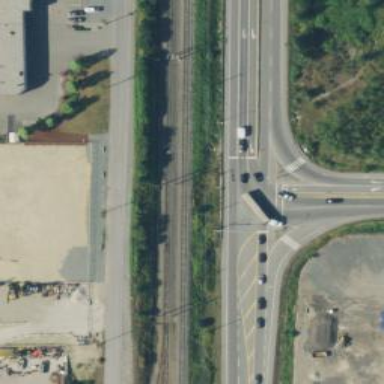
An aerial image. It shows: Asphalt trunk highway.